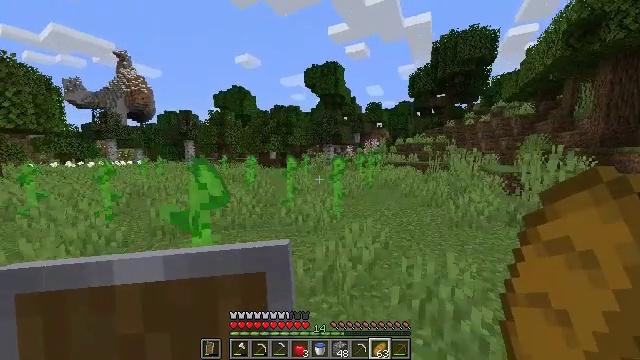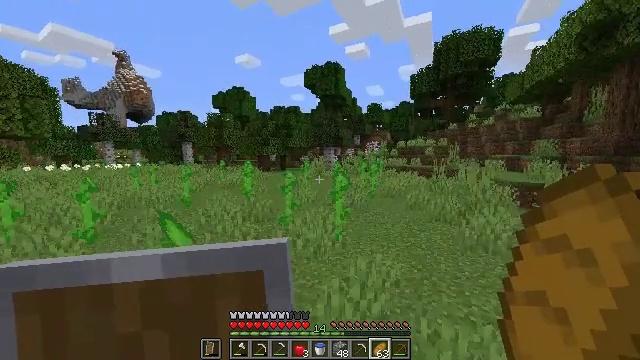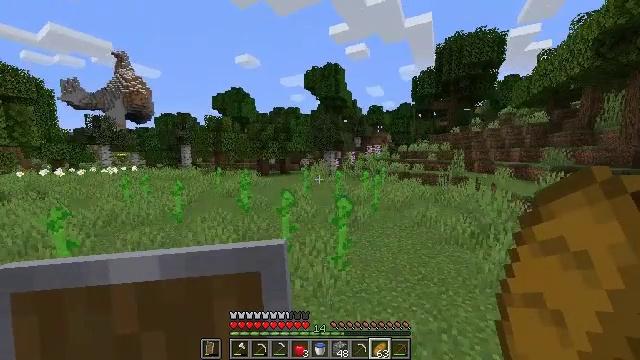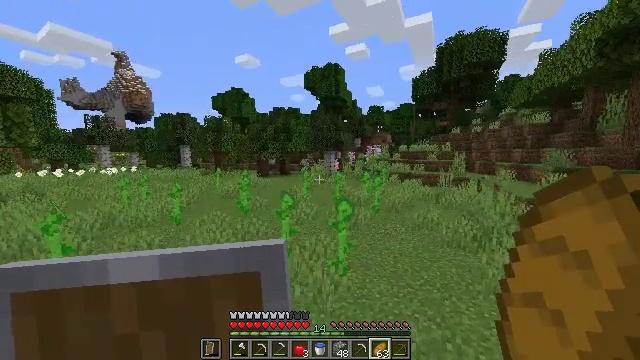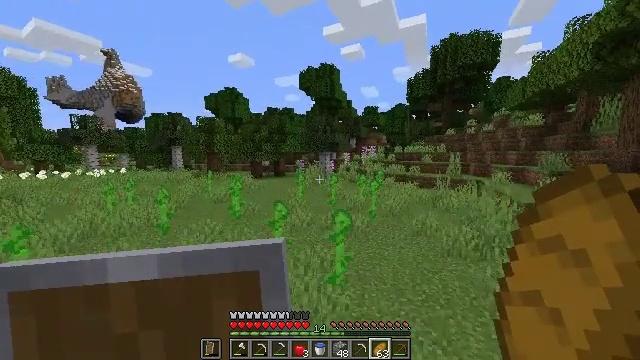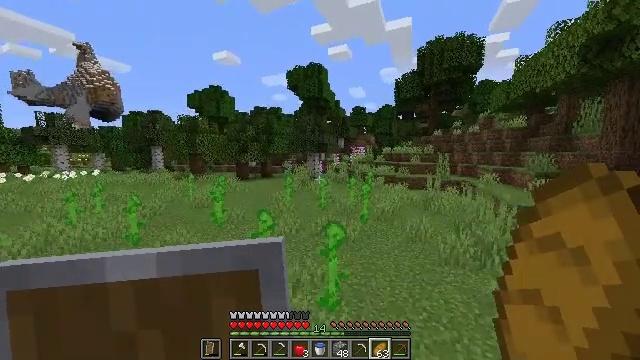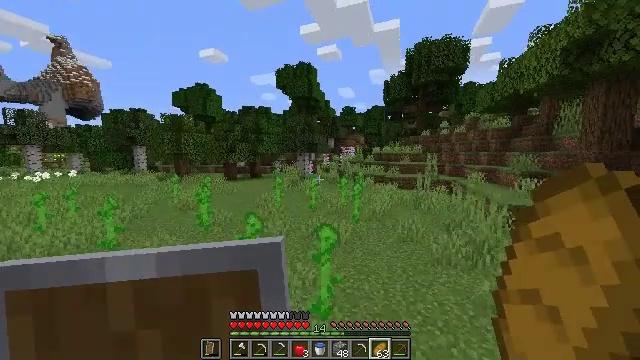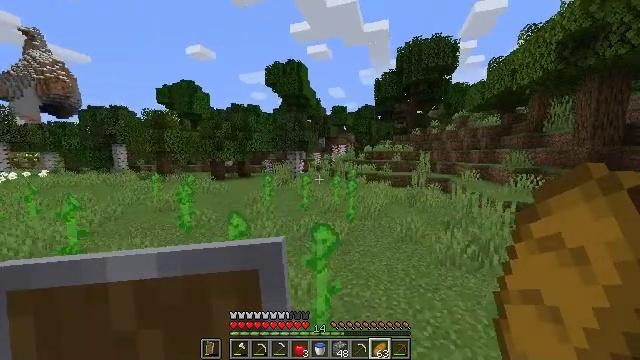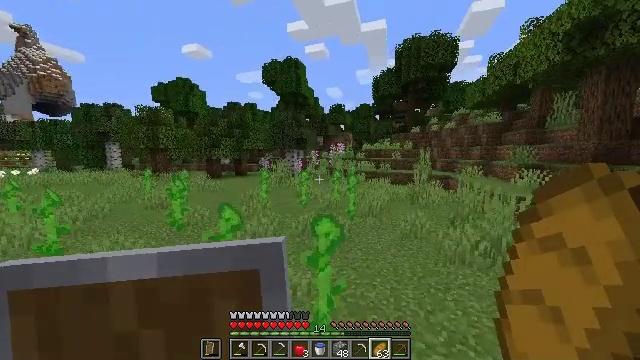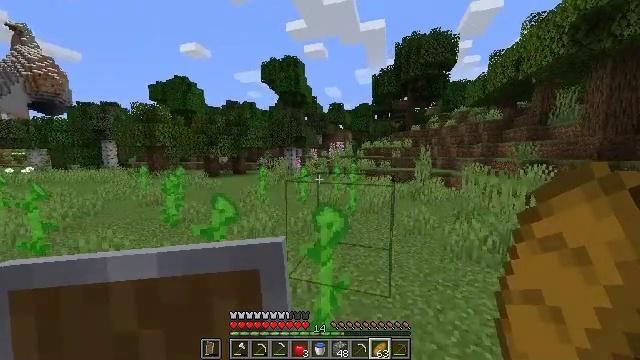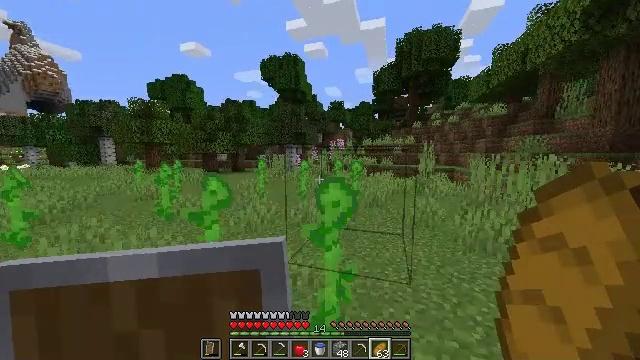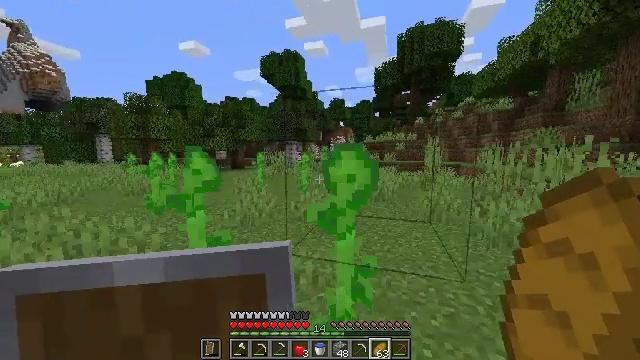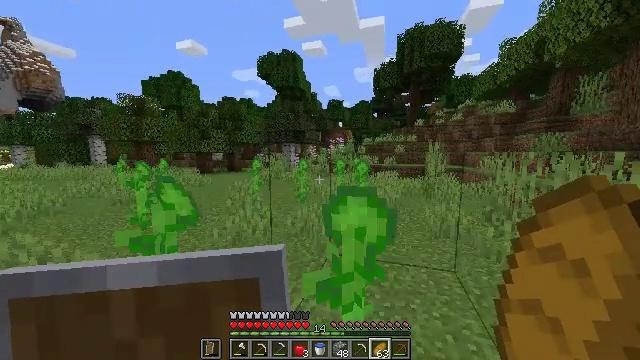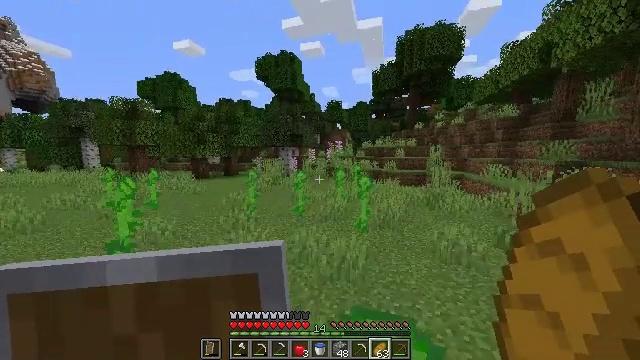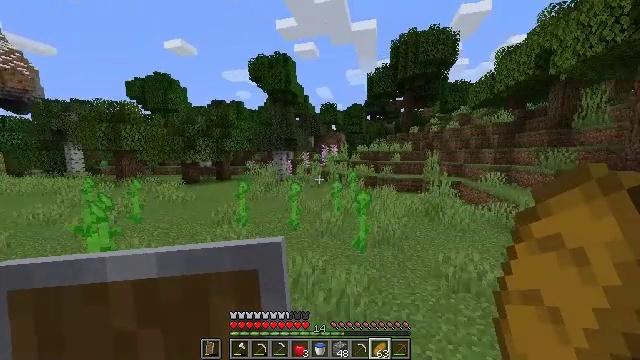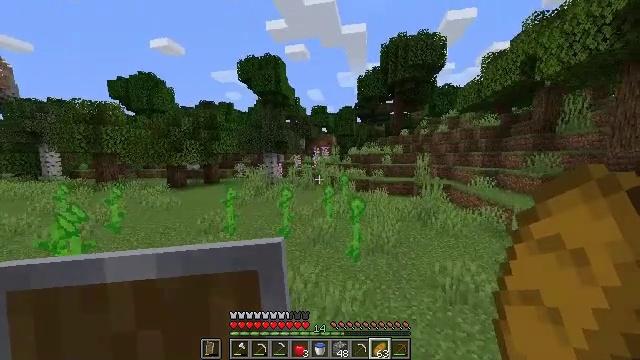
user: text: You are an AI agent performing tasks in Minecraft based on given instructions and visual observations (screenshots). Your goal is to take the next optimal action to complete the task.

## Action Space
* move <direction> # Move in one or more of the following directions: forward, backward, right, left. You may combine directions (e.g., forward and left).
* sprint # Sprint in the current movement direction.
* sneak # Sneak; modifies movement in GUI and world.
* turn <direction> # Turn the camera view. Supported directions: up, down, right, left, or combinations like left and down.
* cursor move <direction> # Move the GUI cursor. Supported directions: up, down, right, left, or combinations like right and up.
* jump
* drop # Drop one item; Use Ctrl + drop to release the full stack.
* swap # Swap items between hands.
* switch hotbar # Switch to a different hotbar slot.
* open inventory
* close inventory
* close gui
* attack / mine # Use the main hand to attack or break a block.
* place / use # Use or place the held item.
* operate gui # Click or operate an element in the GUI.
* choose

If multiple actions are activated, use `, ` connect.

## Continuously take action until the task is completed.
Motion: motion action
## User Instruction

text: Mine a hay block from the field.
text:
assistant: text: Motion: move forward, jump
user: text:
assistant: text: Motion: move forward, jump
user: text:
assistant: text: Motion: move forward, jump
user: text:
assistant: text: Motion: move forward, turn right, jump
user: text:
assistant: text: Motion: move forward, turn right, jump
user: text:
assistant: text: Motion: move forward, turn right, jump
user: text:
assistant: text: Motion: move forward, turn right, jump
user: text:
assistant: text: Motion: move forward, jump
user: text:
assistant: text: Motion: move forward, jump
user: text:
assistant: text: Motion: move forward, jump
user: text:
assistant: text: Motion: move forward, jump
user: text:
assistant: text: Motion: move forward, jump
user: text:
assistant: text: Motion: move forward, jump
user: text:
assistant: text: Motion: move forward, turn right, jump
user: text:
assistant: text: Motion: move forward, turn right, jump
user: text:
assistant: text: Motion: move forward, turn right, jump
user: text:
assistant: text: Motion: move forward, jump
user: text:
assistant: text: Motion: move forward, jump
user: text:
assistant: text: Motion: move forward, jump
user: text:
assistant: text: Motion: move forward, jump
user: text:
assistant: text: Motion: move forward, turn right, jump
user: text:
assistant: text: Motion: move forward, jump
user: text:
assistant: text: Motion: move forward, jump
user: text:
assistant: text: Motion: move forward, jump
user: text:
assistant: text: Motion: move forward, jump
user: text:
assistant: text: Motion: move forward, jump
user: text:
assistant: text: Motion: move forward, jump
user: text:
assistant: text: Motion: move forward, jump
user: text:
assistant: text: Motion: move forward, jump
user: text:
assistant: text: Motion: move forward, jump